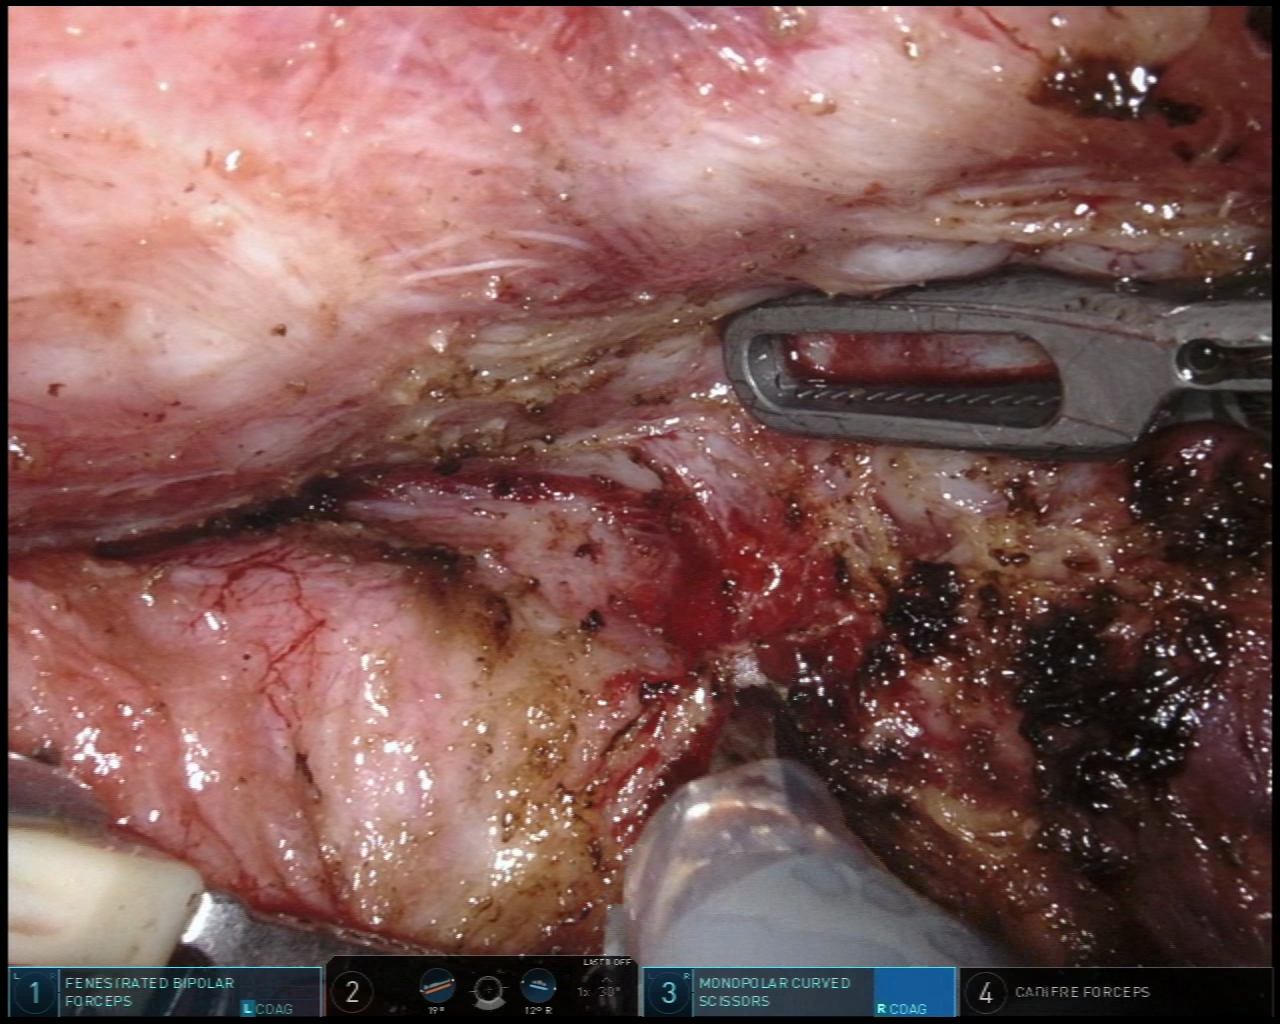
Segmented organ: vesicular_glands
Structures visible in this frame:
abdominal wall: no
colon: no
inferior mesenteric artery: no
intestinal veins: no
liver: no
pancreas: no
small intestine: no
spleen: no
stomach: no
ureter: no
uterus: no
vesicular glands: yes